Question: I have a bulk query with subquery. My query works fine when I run it on development server, but when I've try it pn the live server, the query takes too much time to produce an output. I think it's because of a big data on the live server. Can anyone help me on how to index query on MySQL so that it will lessen the time execution.
Here is my query:
'''
SELECT prd.fldemployeeno AS Empno,
(SELECT fldemployeename FROM tblprofile prf WHERE prf.fldemployeeno = prd.fldemployeeno LIMIT 0,1) AS Empname,
'01' AS 'Week',
COUNT(DISTINCT isAud.fldid) AuditedFiles,
COUNT(qua.seqid) ErrorCount,
COUNT(DISTINCT qua.fldid) OrdersWithError
FROM tbldownloadITL dwn
INNER JOIN tblproductionITL prd
ON dwn.fldid = prd.fldglobalid
INNER JOIN (SELECT p.fldemployeeno,fldglobalid,p.fldstarttime,COALESCE(q.fldstarttime,p.fldstarttime) 'AuditDate'
FROM tblproductionitl p
LEFT JOIN tblqualityaudit q
ON p.fldemployeeno=q.fldemployeeno
AND p.fldstarttime=q.fldprodstarttime
AND p.fldglobalid=q.fldid
WHERE p.fldprojectgroup='PROJGROUP') temp
ON prd.fldglobalid=temp.fldglobalid
AND prd.fldemployeeno=temp.fldemployeeno
AND prd.fldstarttime=temp.fldstarttime
INNER JOIN tblisauditedITL isAud
USING (fldid)
LEFT JOIN tblqualityaudit qua
ON qua.fldid = dwn.fldid
AND qua.fldbusunit = dwn.fldbusunit
AND qua.fldprojectGroup = dwn.fldprojectGroup
AND qua.fldemployeeno = prd.fldemployeeno
AND qua.fldprodstarttime = prd.fldstarttime
AND qua.flderrorstatus != 'NOT ERROR'
LEFT JOIN tblerrorcategory
USING (flderrorcategoryid)
LEFT JOIN tblerrortypes
USING (flderrortypeid)
WHERE dwn.fldbusunit = 'BUSUNIT'
AND dwn.fldprojectGroup = 'PROJGROUP'
AND temp.AuditDate BETWEEN '2011-07-29 00:00:00' AND '2011-07-29 23:59:59'
GROUP BY prd.fldemployeeno
ORDER BY Empname
'''
Here is also the description of the query:

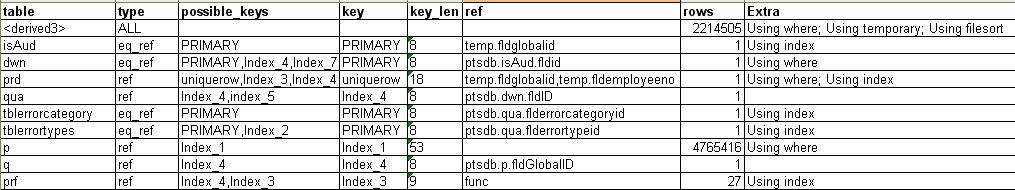
Answer: I would suggest installing Sphinx on the your server if you have the access. That way you can have an indexed resource at your finger tips for extremely fast searching, on top of that you can add the execution of what is called a 'delta' index to allow for real time updating of your mysql database. It is highly customizable. Hopefully this will help you out.
<URL>